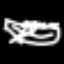
Label: frog